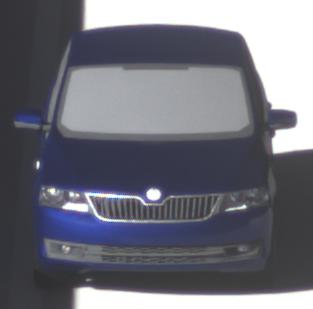
Make: Skoda
Model: Rapid
Detailed model: Rapid 1.2 Active Limousine
Model produced from: 2012/10
Model produced until: 2015/04
Doors: 5
Color: blue
Road condition: dry road
Daytime: morning or afternoon
Contrast: high contrast